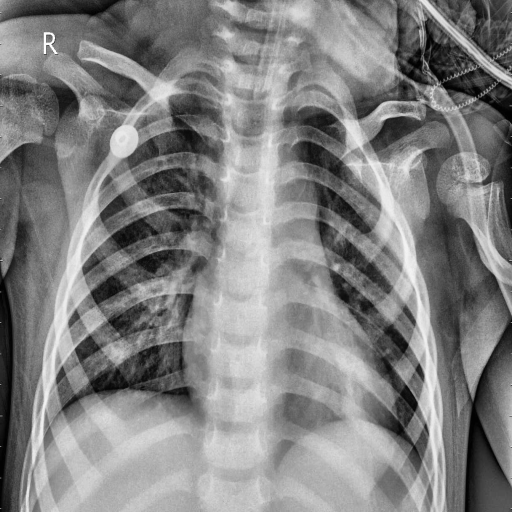
Finding: PNEUMONIA